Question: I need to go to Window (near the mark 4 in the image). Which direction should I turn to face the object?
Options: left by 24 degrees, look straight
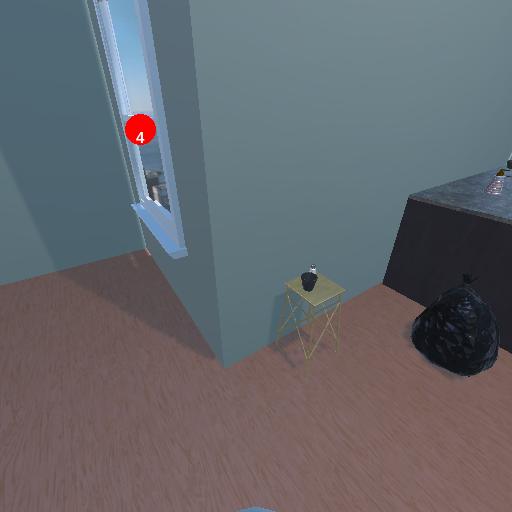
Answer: left by 24 degrees